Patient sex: F
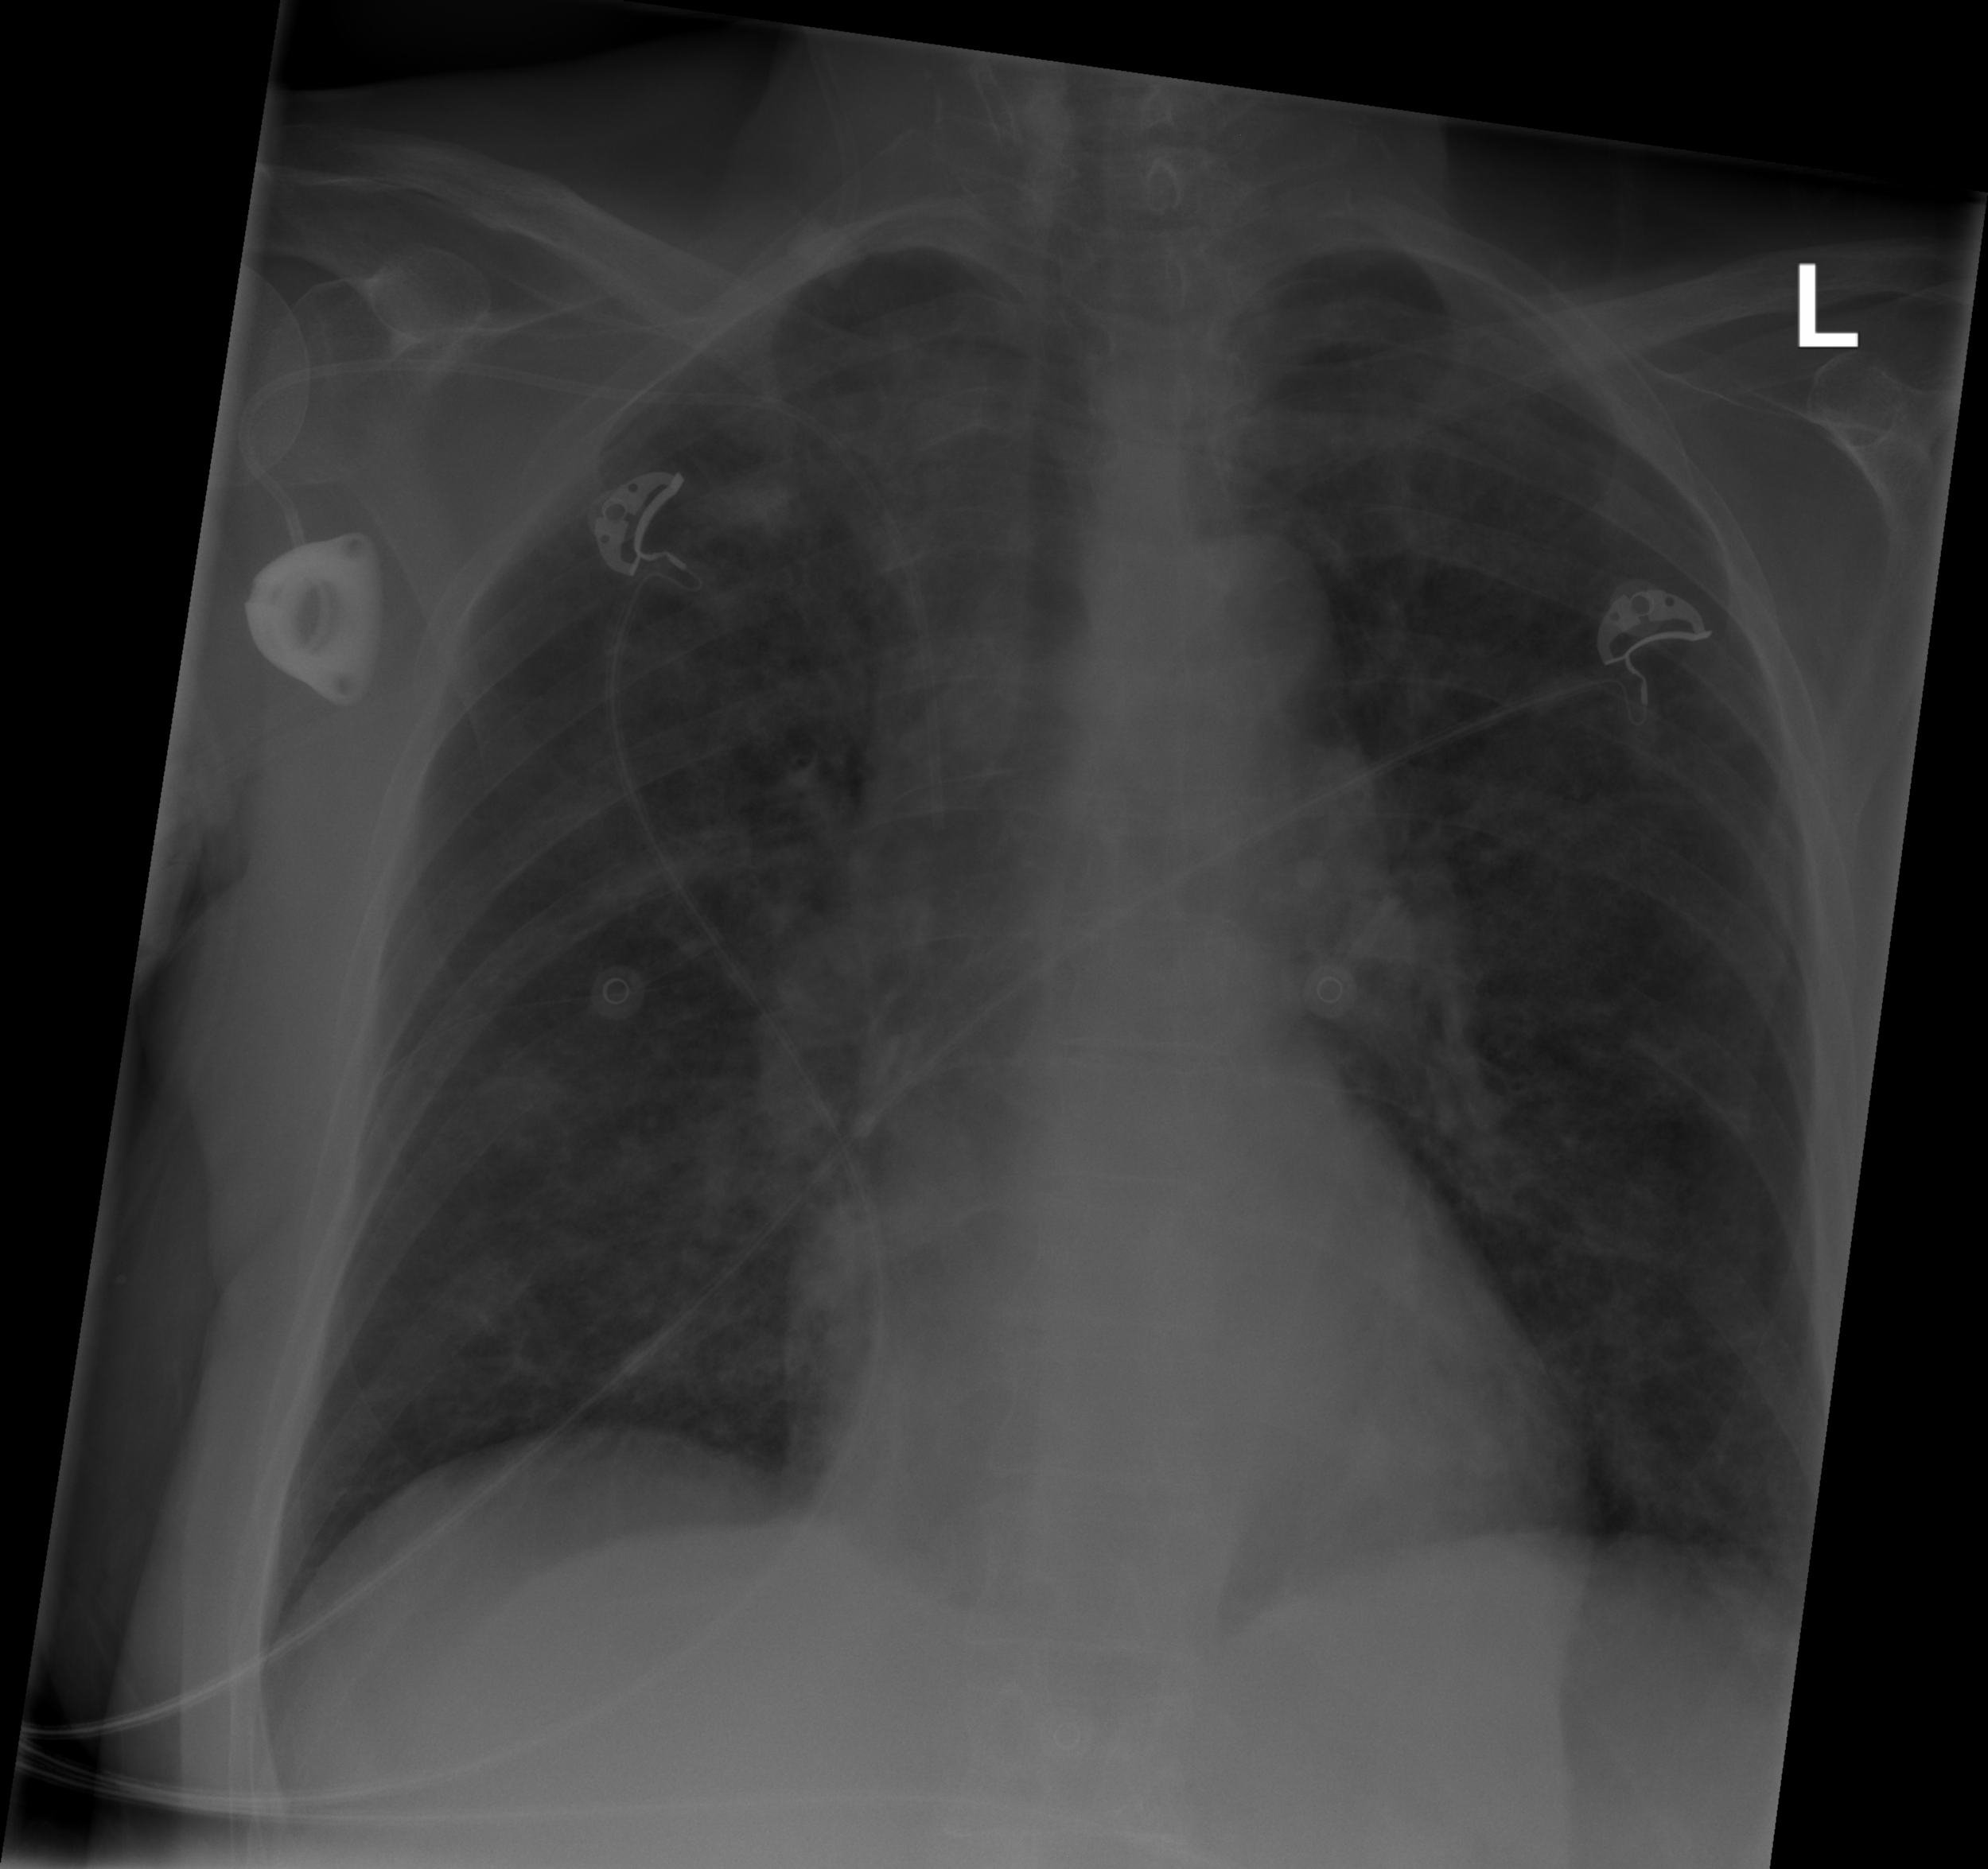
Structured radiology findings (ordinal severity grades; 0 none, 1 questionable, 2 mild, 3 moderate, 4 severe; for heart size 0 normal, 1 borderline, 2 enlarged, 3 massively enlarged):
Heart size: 0
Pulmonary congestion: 0
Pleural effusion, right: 0
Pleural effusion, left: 0
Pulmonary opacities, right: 2
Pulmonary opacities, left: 2
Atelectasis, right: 0
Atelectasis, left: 0